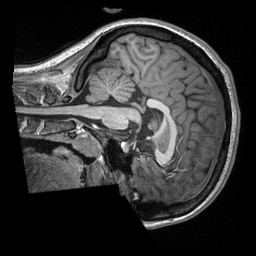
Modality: T1w
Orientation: sagittal
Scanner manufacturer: siemens
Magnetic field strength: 3 T
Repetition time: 2.3 s
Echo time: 0.00308 s